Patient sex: M
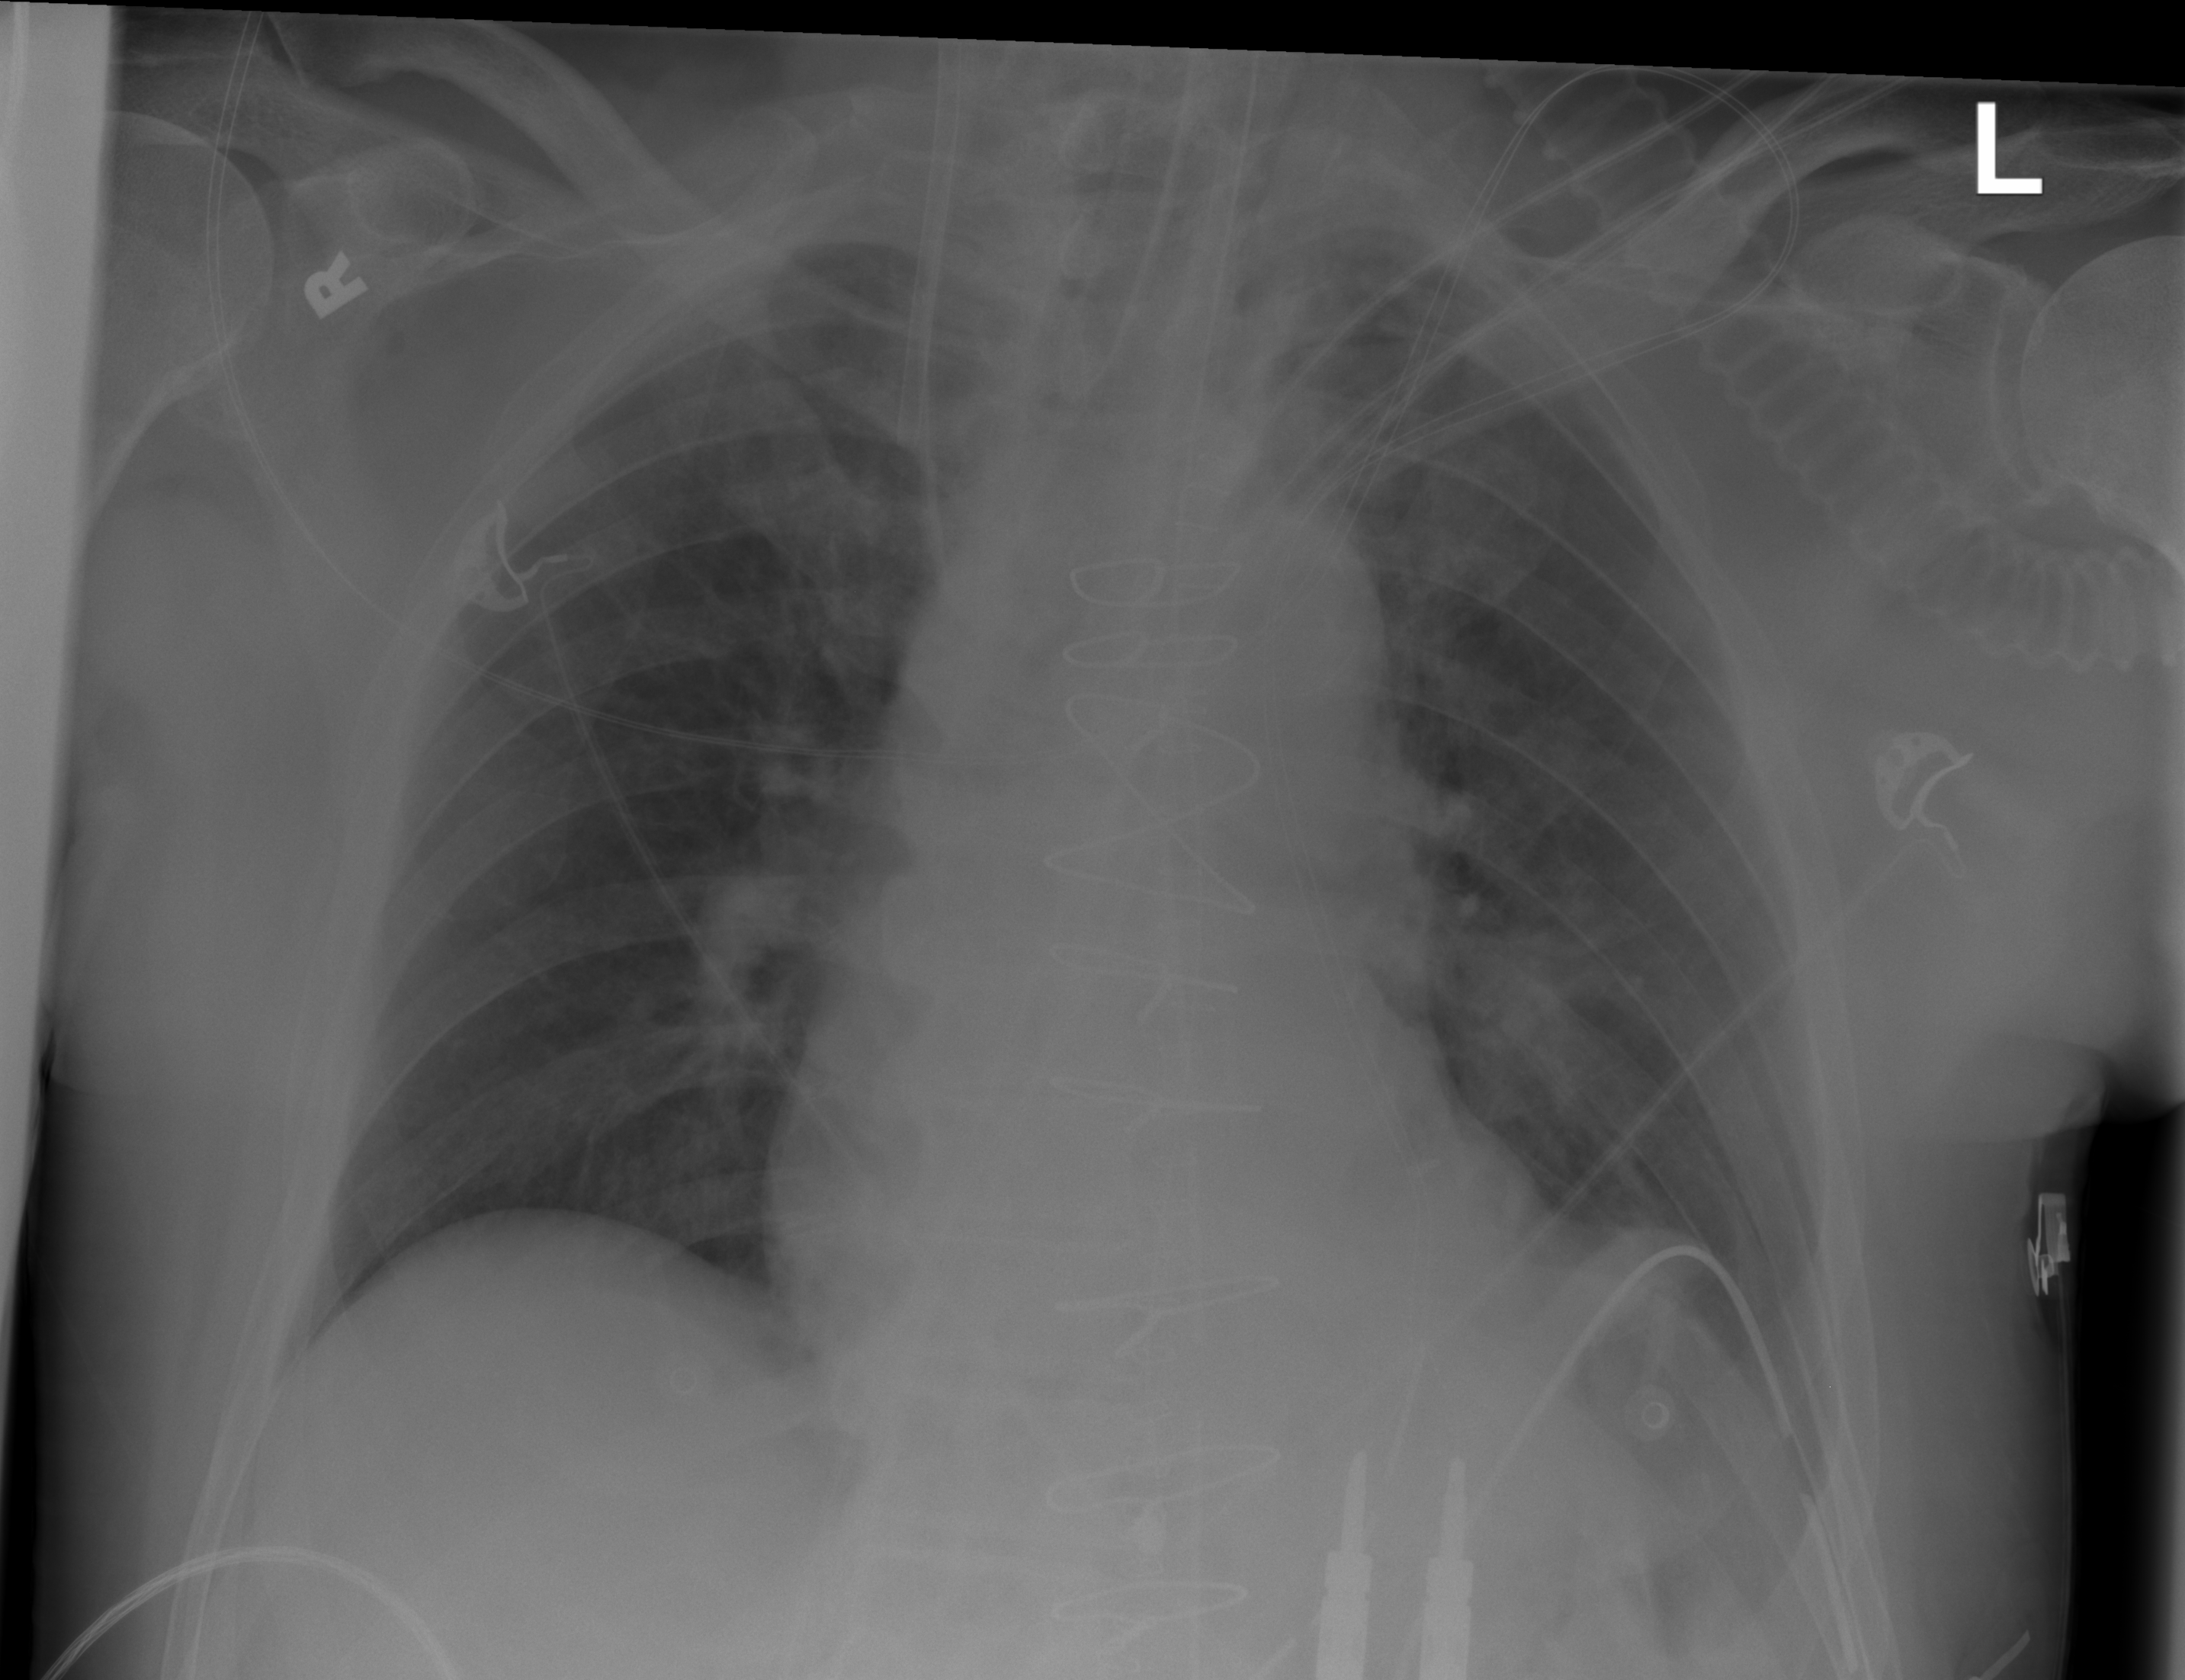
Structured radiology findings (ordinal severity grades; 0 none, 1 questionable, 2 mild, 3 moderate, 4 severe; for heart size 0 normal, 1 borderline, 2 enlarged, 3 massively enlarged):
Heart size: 0
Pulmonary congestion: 2
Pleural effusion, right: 0
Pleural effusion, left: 0
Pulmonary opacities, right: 0
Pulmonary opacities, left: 1
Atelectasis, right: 0
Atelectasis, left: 0